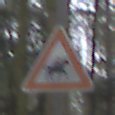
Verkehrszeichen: ReiterLinks
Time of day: Midday
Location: Outdoor (Nature)
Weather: Overcast
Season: NotSpecified
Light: Natural